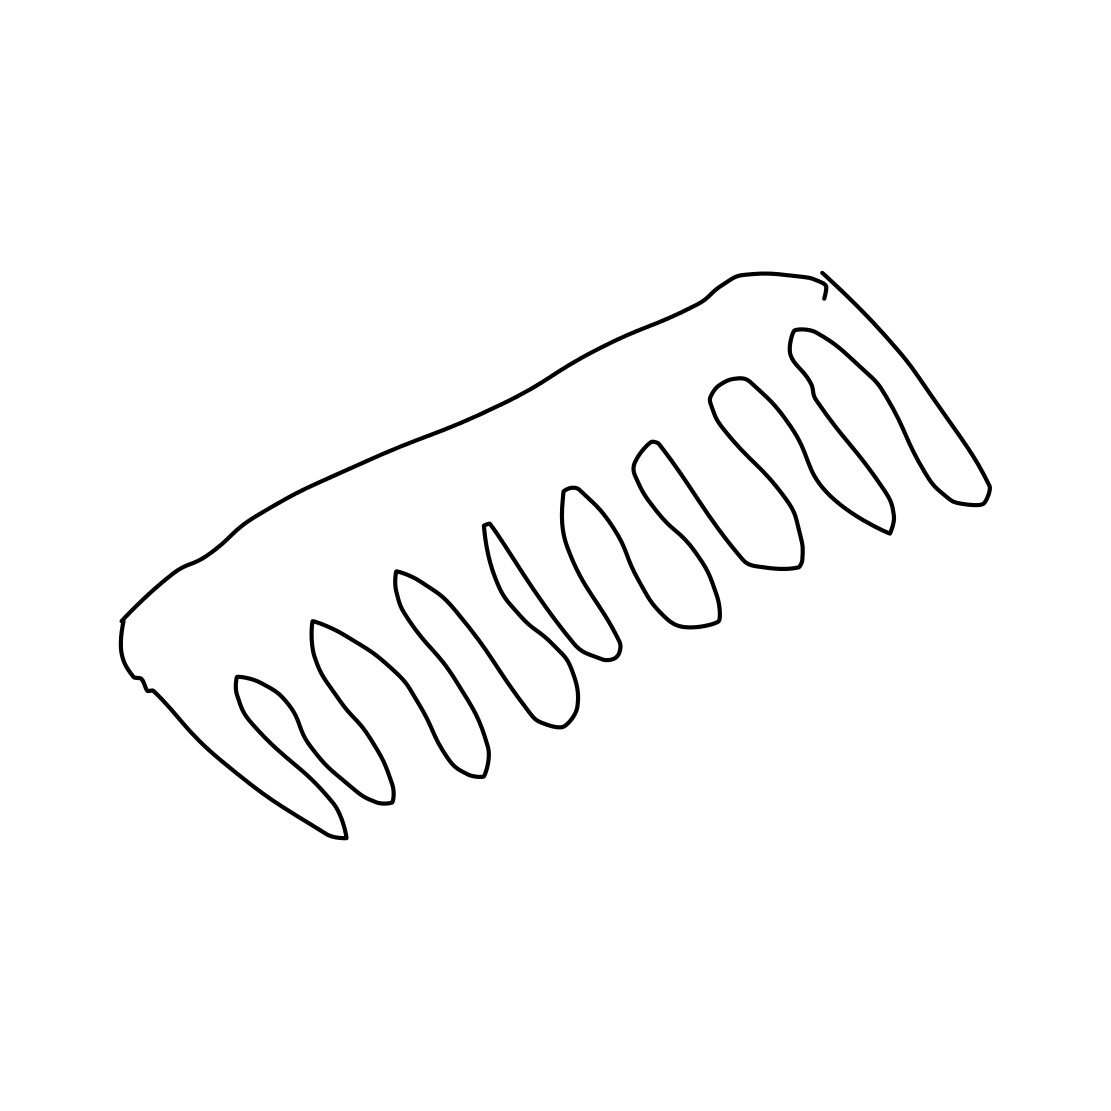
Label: comb